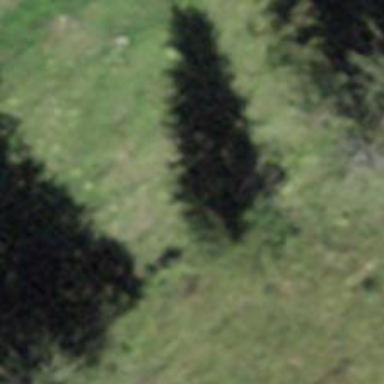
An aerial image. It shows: Row of trees in natural setting.